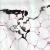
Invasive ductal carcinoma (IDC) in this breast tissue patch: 0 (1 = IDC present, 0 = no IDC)